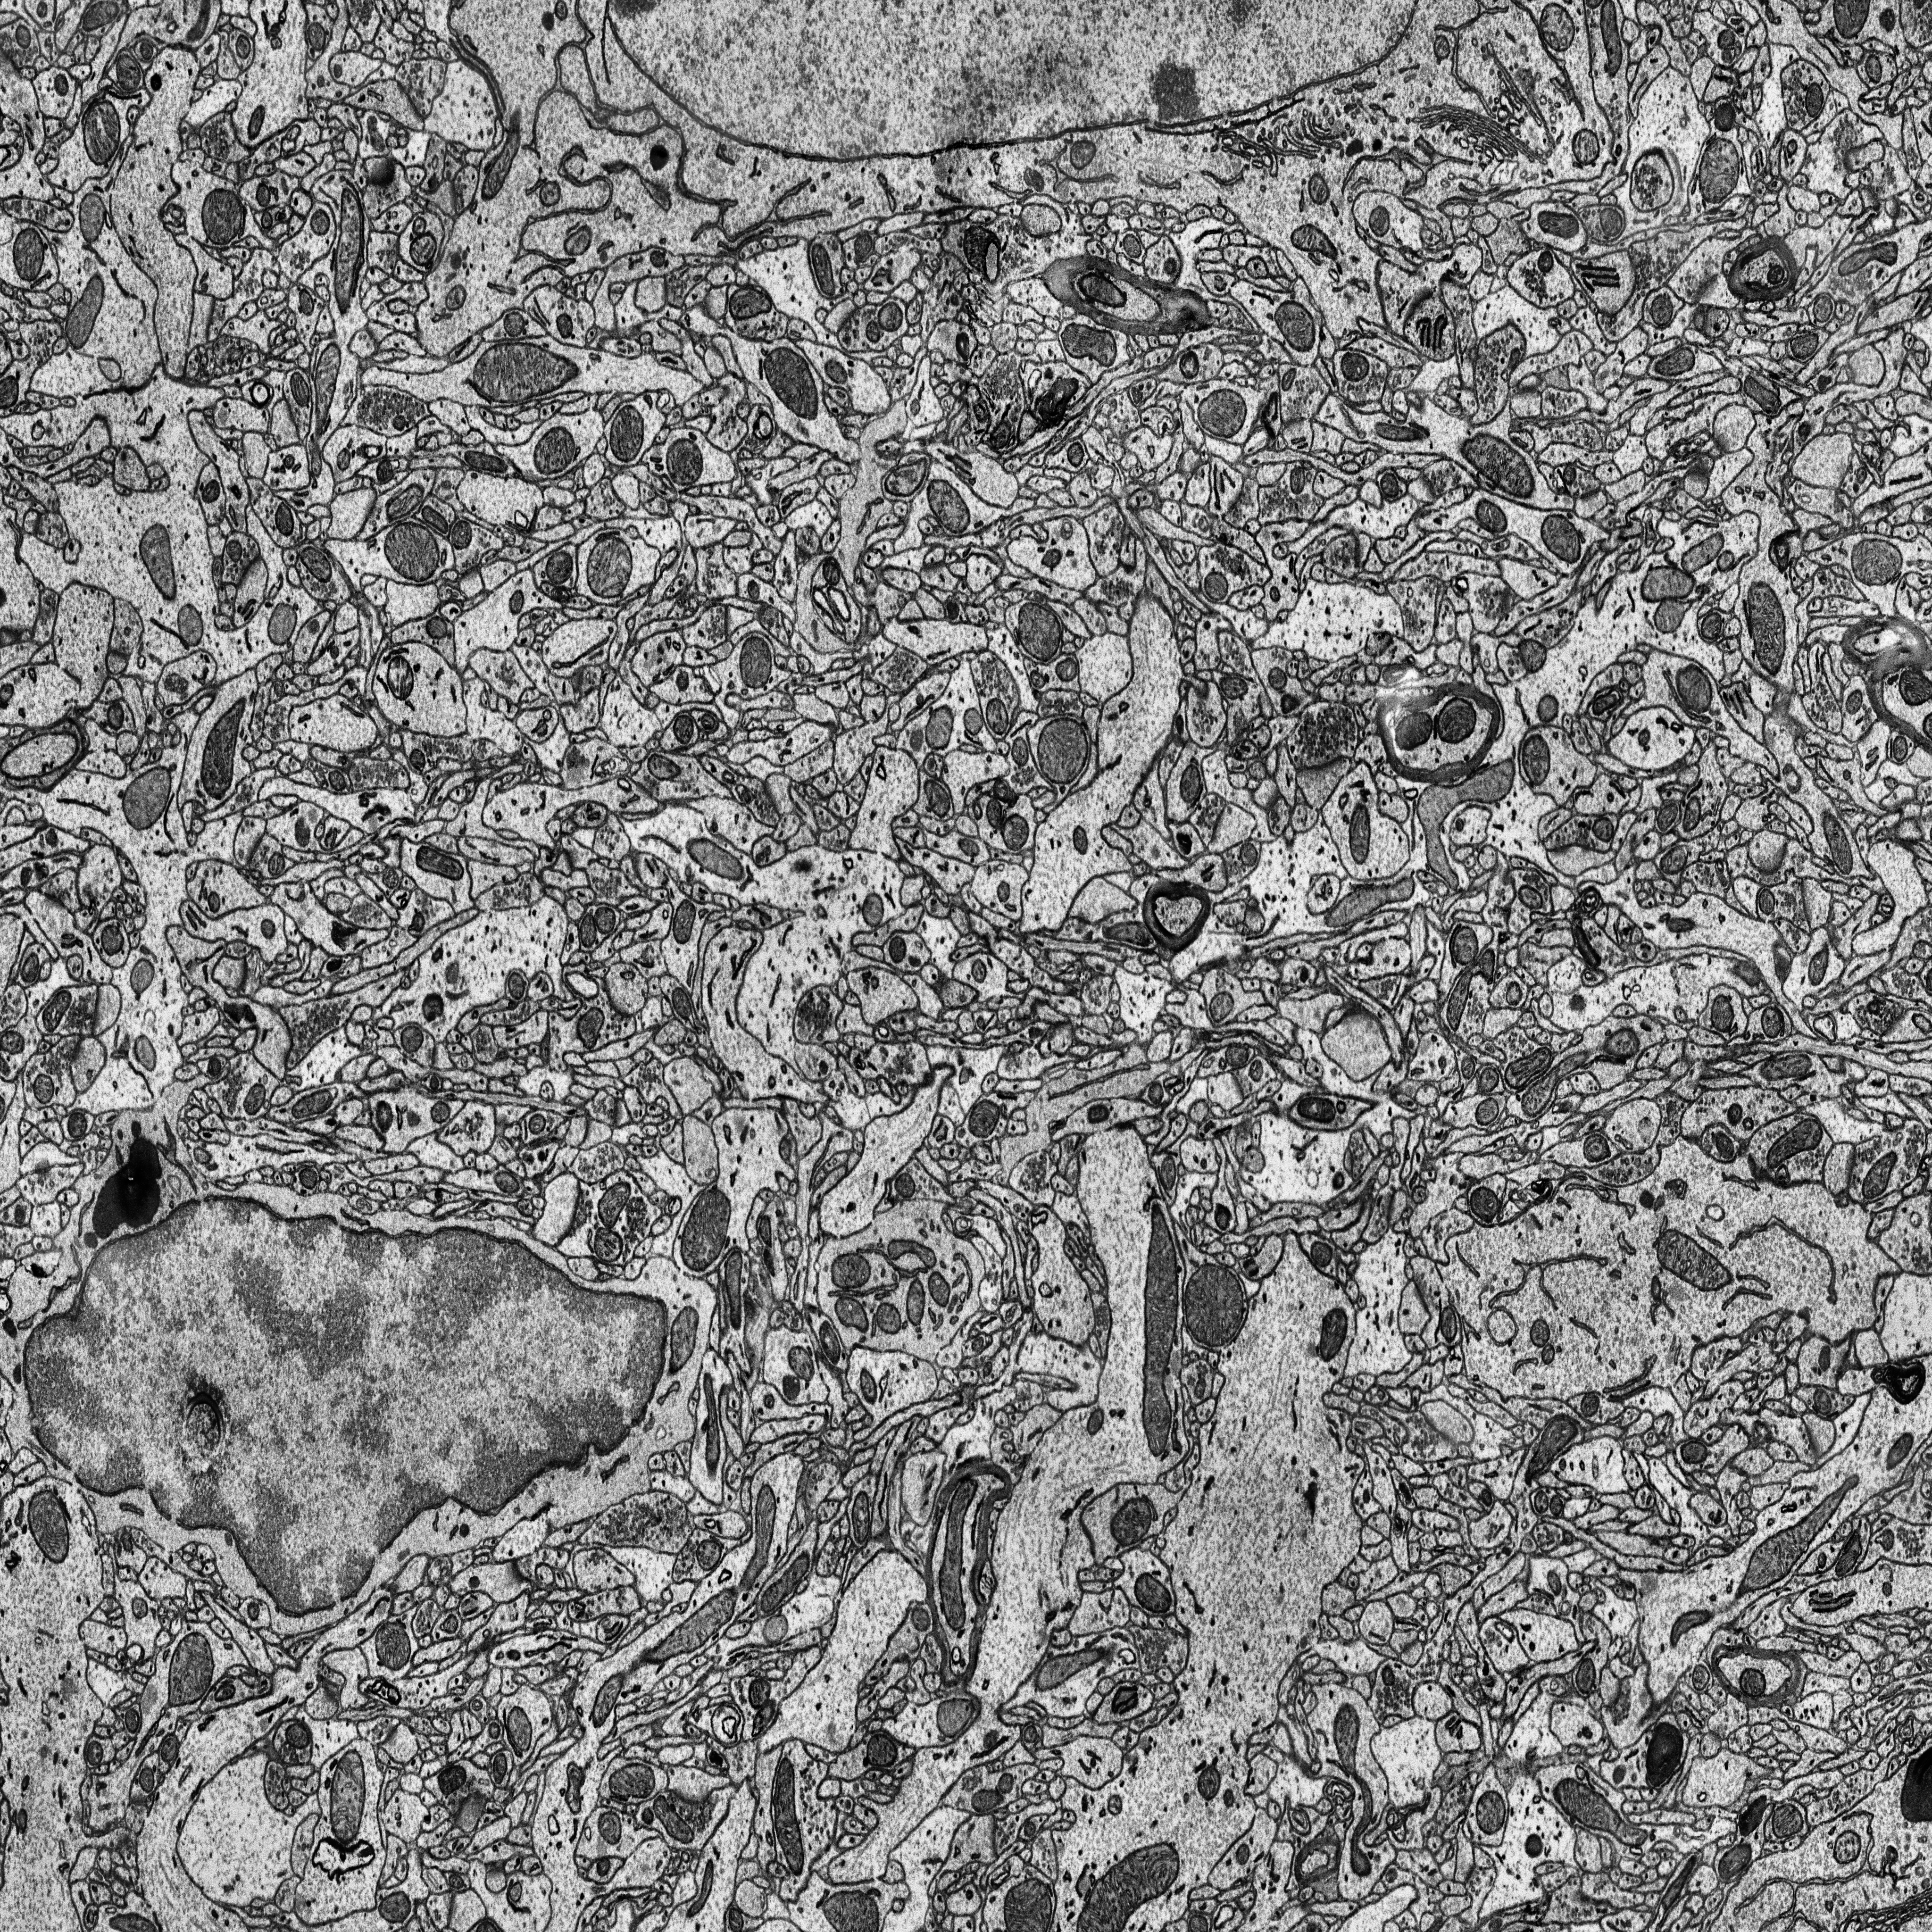
Electron microscopy slice of rat cortex tissue
Slice depth (z): 45
Mitochondria instances in slice: 380